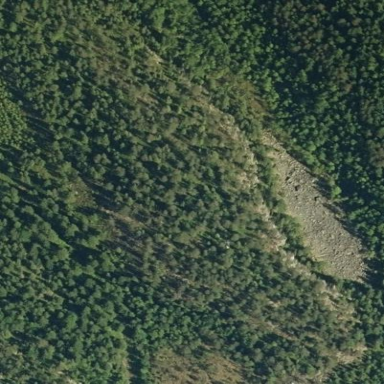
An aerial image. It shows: Landscape of bare rock.